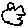
Label: cloud